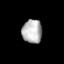
Tissue: prostate
Cell type: Fibroblasts
Senescence score: 0.7063
Nuclear area (px): 458
Mean DAPI intensity: 182.347